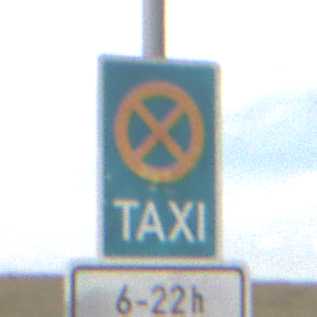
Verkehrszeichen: Taxenstand
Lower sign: ZeitangabenMitBeschraenkungAufWochentage4
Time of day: Midday
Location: Outdoor (Nature)
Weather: PartlyCloudy
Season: NotSpecified
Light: Natural